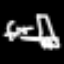
Label: fork